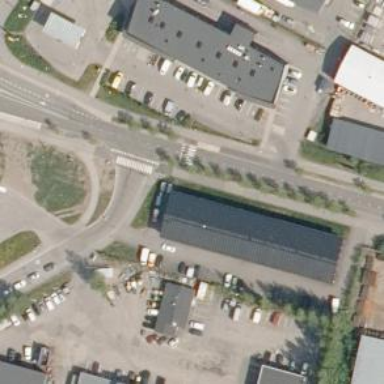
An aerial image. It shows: Asphalt cycleway with crossing for pedestrians.